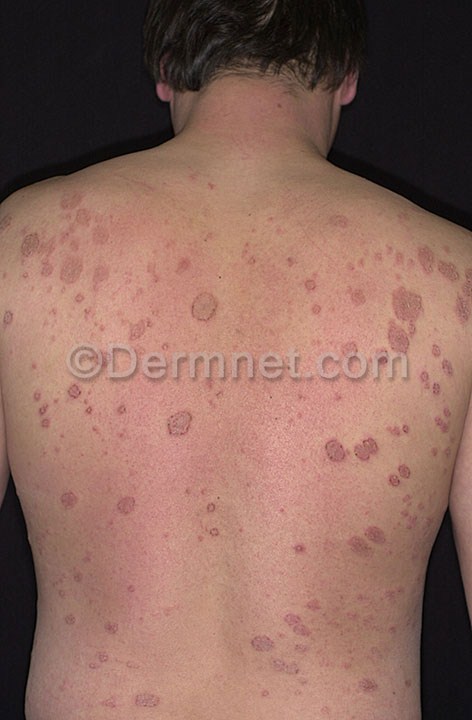
Disease: Eczema Photos